Interaction volume radius: 10 \u00c5
Interaction volume height: 15 \u00c5
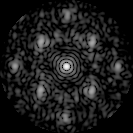
Disorder parameter: 0.4852